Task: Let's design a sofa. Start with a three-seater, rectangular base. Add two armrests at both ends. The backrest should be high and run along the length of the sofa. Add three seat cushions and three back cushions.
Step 468:
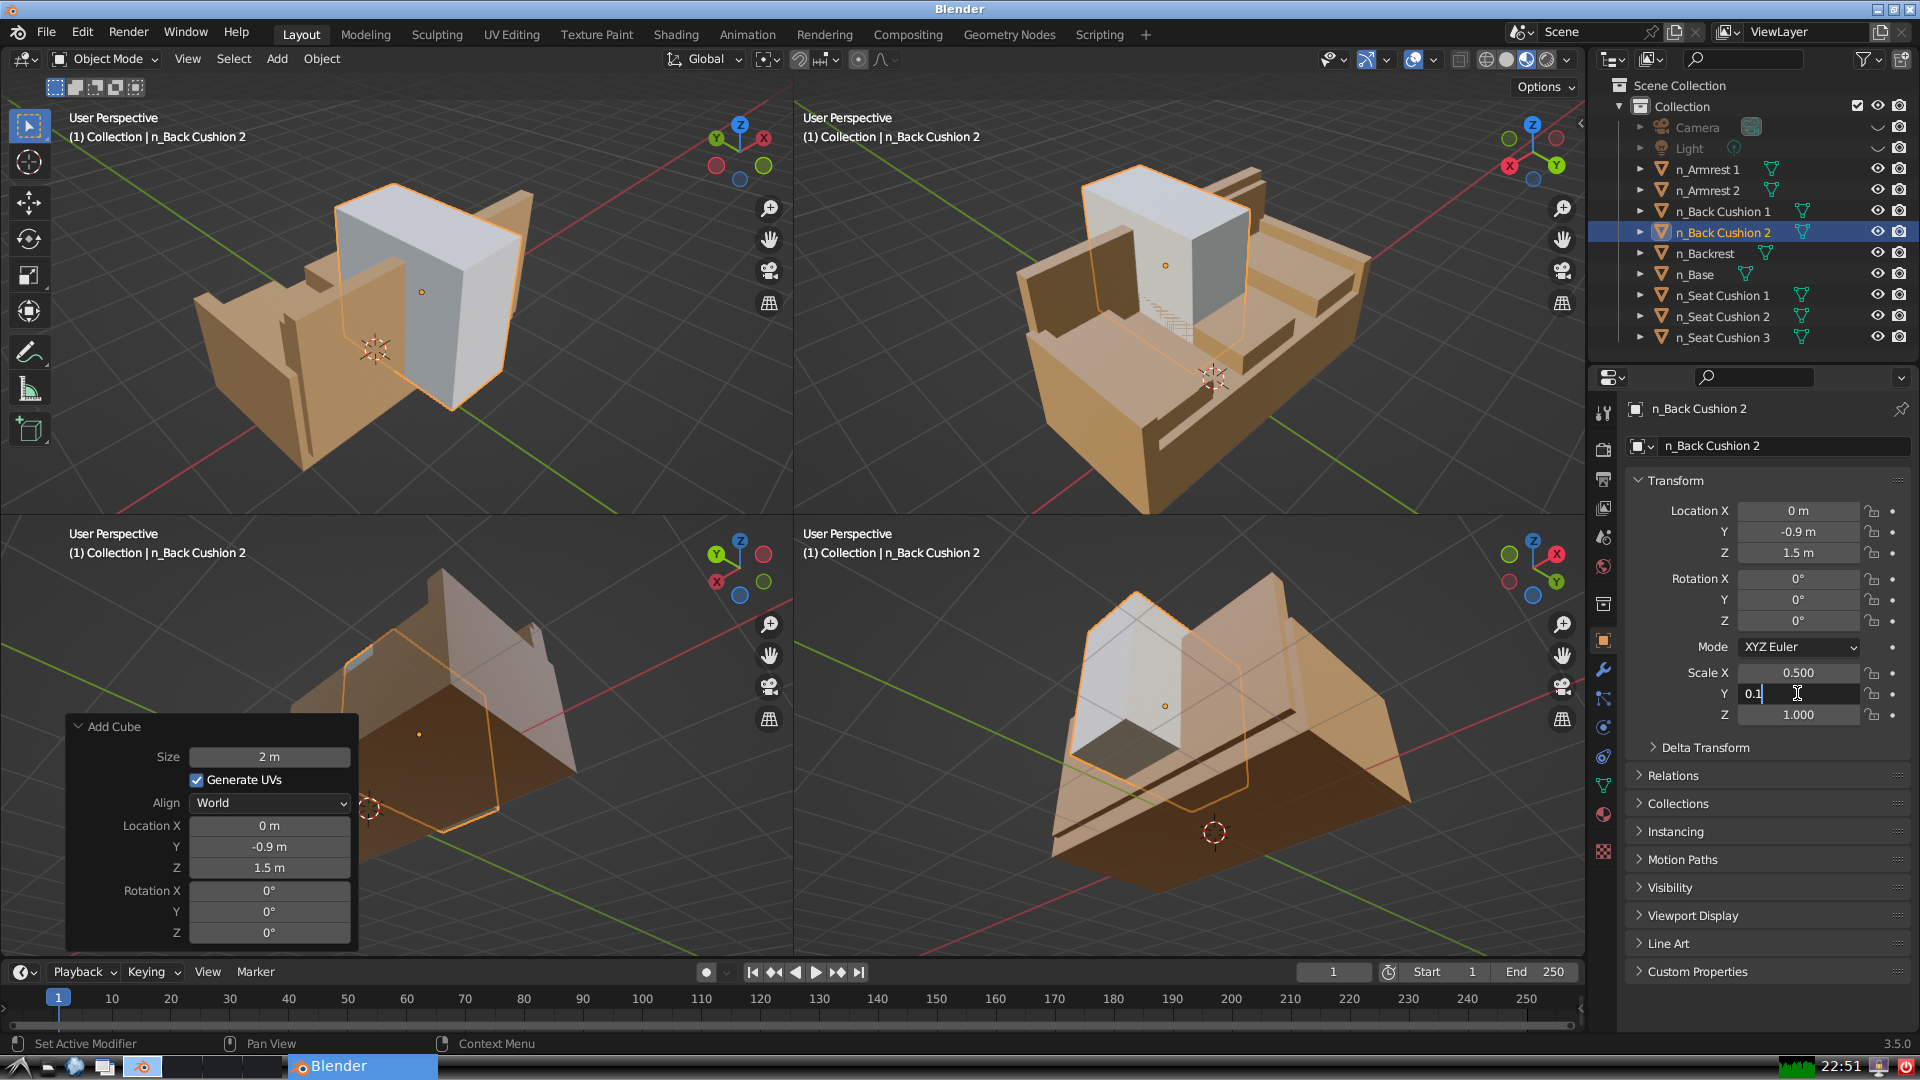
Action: {"key_press": ['Return']}